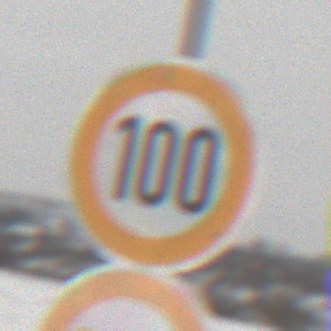
Verkehrszeichen: Geschwindigkeit100
Zusatzzeichen unten: UeberholverbotKraftfahrzeuge
Umgebung: Outdoor, Nature
Tageszeit: MorningAfternoon
Wetter: Overcast
Licht: Natural
Jahreszeit: Winter
Kontrast: LowContrast